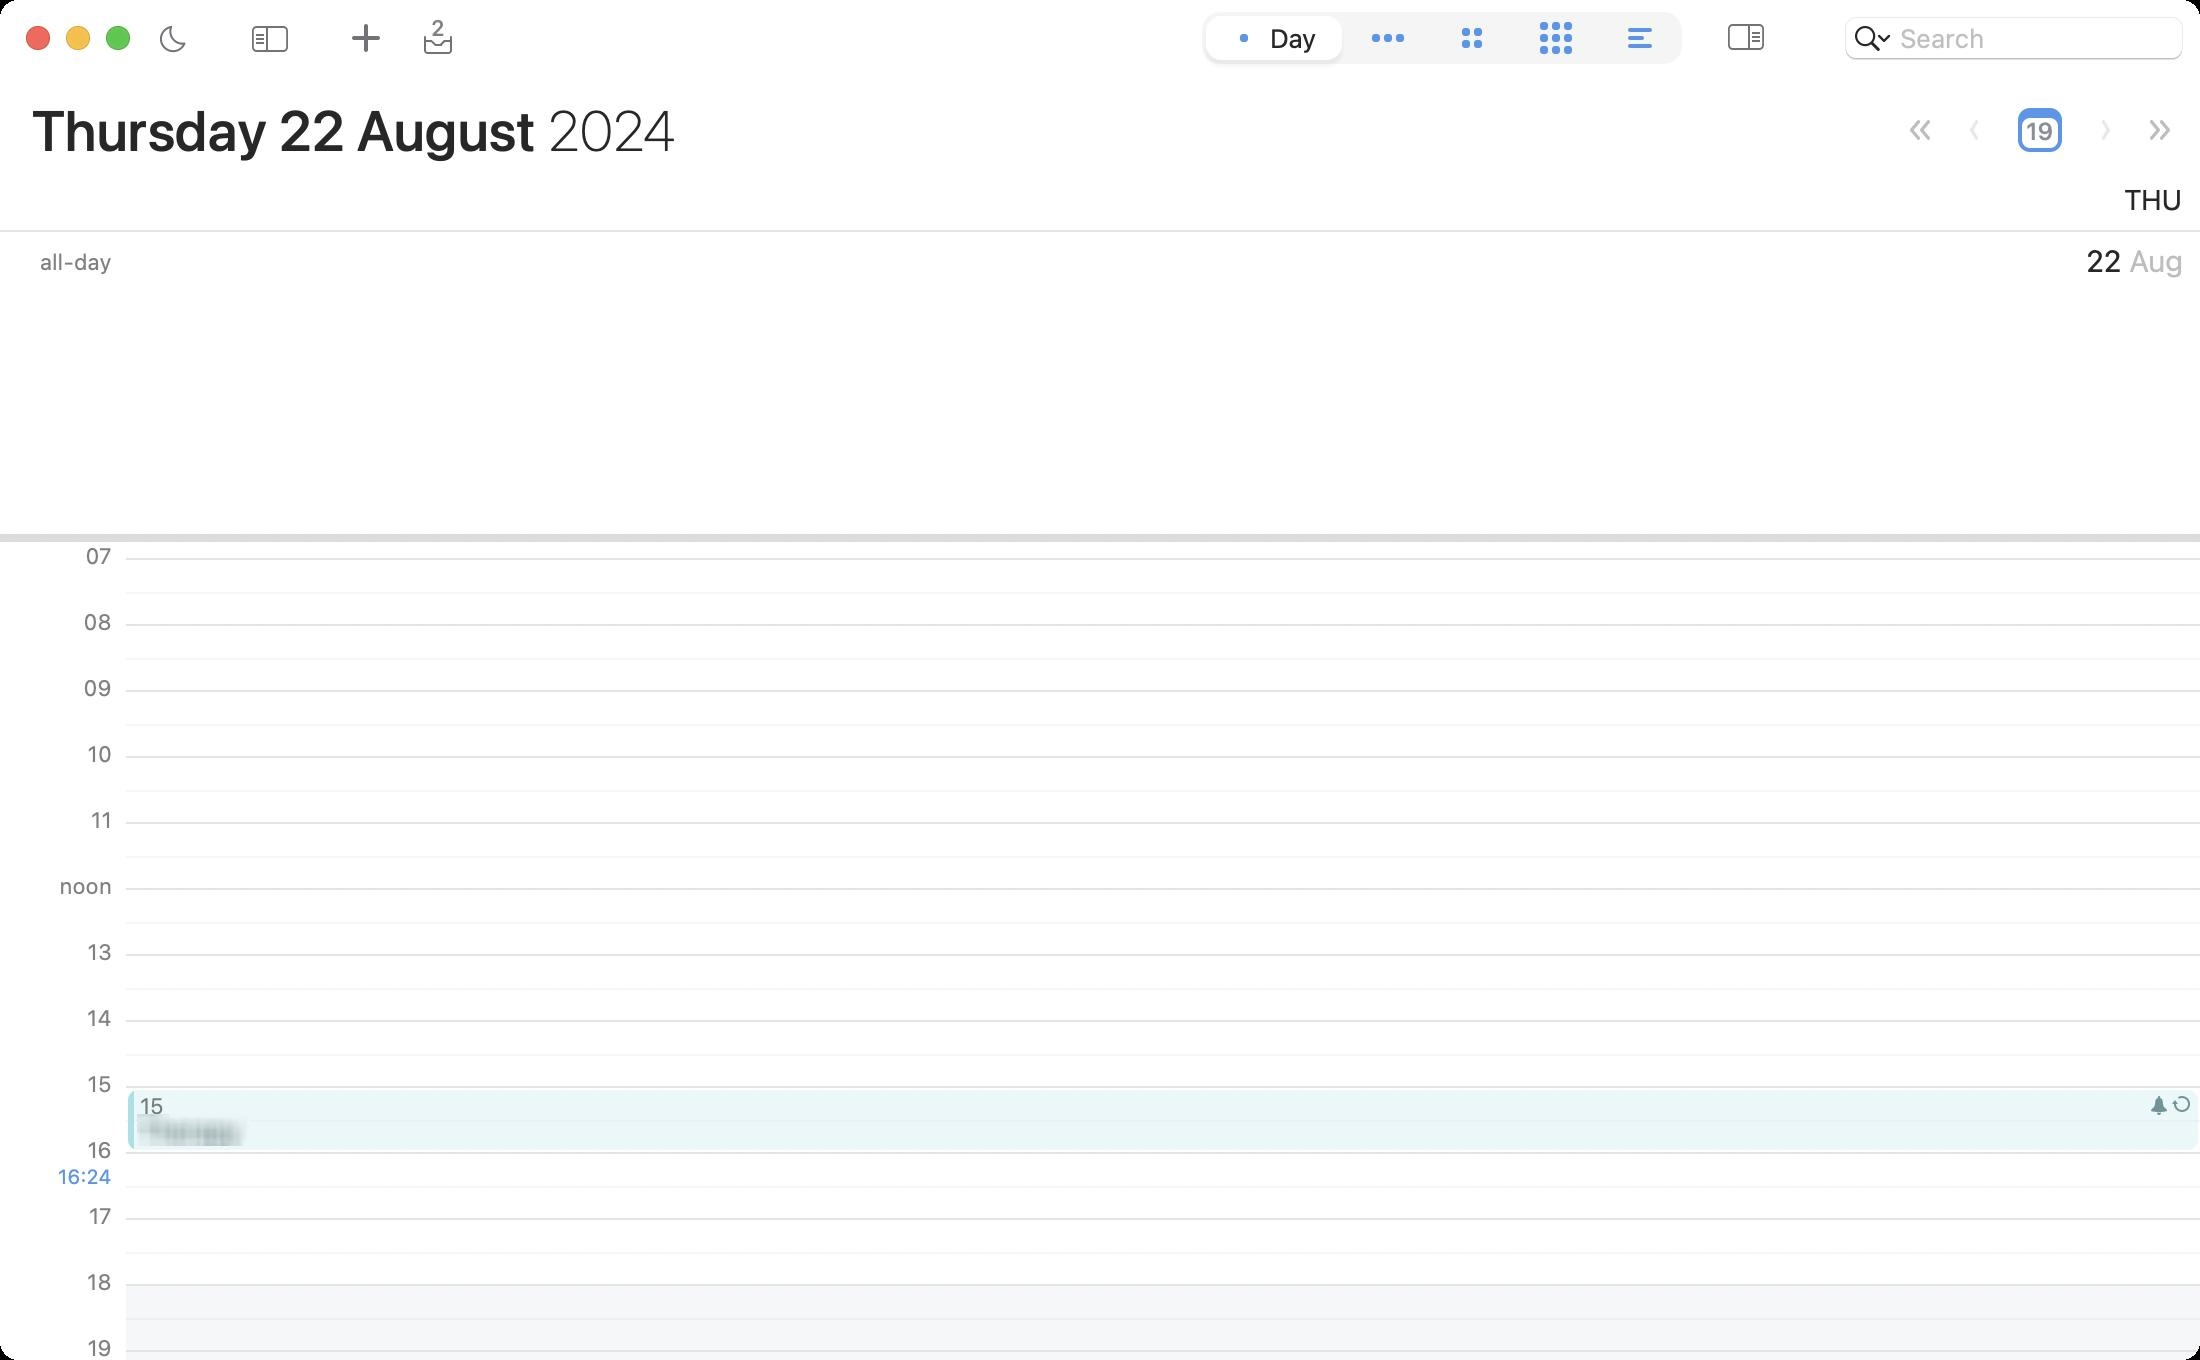
Accessibility tree:
{"name": "", "role": "AXWindow", "description": null, "role_description": "standard window", "value": null, "position": "206.00;170.00", "size": "1100;680", "children": [{"name": null, "role": "AXSplitGroup", "description": null, "role_description": "split group", "value": null, "position": "0.00;0.00", "size": "1100;680", "children": [{"name": null, "role": "AXSplitter", "description": null, "role_description": "splitter", "value": -1.0, "position": "-1.00;38.00", "size": "1;642", "children": []}, {"name": null, "role": "AXSplitGroup", "description": null, "role_description": "split group", "value": null, "position": "0.00;0.00", "size": "1100;680", "children": [{"name": null, "role": "AXGroup", "description": "Calendar Grid Container", "role_description": "group", "value": null, "position": "0.00;38.00", "size": "1100;642", "children": [{"name": null, "role": "AXStaticText", "description": null, "role_description": "text", "value": "Thursday 22 August 2024", "position": "16.00;48.50", "size": "924;33", "children": []}, {"name": "Previous_Range", "role": "AXButton", "description": "Previous Range", "role_description": "button", "value": null, "position": "948.00;51.00", "size": "24;28", "children": []}, {"name": "Previous_Increment", "role": "AXButton", "description": "Previous Increment", "role_description": "button", "value": null, "position": "974.00;51.00", "size": "24;28", "children": []}, {"name": "Today", "role": "AXButton", "description": "Today", "role_description": "button", "value": null, "position": "1000.00;51.00", "size": "40;28", "children": []}, {"name": "Next_increment", "role": "AXButton", "description": "Next increment", "role_description": "button", "value": null, "position": "1042.00;51.00", "size": "24;28", "children": []}, {"name": "Next_Range", "role": "AXButton", "description": "Next Range", "role_description": "button", "value": null, "position": "1068.00;51.00", "size": "24;28", "children": []}, {"name": null, "role": "AXScrollArea", "description": null, "role_description": "scroll area", "value": null, "position": "63.00;85.00", "size": "1037;595", "children": [{"name": null, "role": "AXSplitGroup", "description": null, "role_description": "split group", "value": null, "position": "-49937.00;85.00", "size": "100000;595", "children": [{"name": null, "role": "AXSplitter", "description": null, "role_description": "splitter", "value": 182.0, "position": "-49937.00;267.00", "size": "100000;4", "children": []}, {"name": null, "role": "AXScrollArea", "description": null, "role_description": "scroll area", "value": null, "position": "63.00;271.00", "size": "1037;409", "children": [{"name": null, "role": "AXScrollBar", "description": null, "role_description": "scroll bar", "value": 0.5793450881612091, "position": "1084.00;271.00", "size": "16;409", "children": [{"name": null, "role": "AXValueIndicator", "description": null, "role_description": "value indicator", "value": 0.5793450881612091, "position": "1088.00;388.00", "size": "12;206", "children": []}, {"name": null, "role": "AXButton", "description": null, "role_description": "increment arrow button", "value": null, "position": "1084.00;271.00", "size": "0;0", "children": []}, {"name": null, "role": "AXButton", "description": null, "role_description": "decrement arrow button", "value": null, "position": "1084.00;271.00", "size": "0;0", "children": []}, {"name": null, "role": "AXButton", "description": null, "role_description": "increment page button", "value": null, "position": "1088.00;595.00", "size": "12;85", "children": []}, {"name": null, "role": "AXButton", "description": null, "role_description": "decrement page button", "value": null, "position": "1088.00;271.00", "size": "12;117", "children": []}]}]}]}, {"name": null, "role": "AXScrollBar", "description": null, "role_description": "scroll bar", "value": 0.5052393318715075, "position": "63.00;680.00", "size": "1037;0", "children": [{"name": null, "role": "AXValueIndicator", "description": null, "role_description": "value indicator", "value": 0.5052393318715075, "position": "574.00;668.00", "size": "26;12", "children": []}, {"name": null, "role": "AXButton", "description": null, "role_description": "increment arrow button", "value": null, "position": "63.00;680.00", "size": "0;0", "children": []}, {"name": null, "role": "AXButton", "description": null, "role_description": "decrement arrow button", "value": null, "position": "63.00;680.00", "size": "0;0", "children": []}, {"name": null, "role": "AXButton", "description": null, "role_description": "increment page button", "value": null, "position": "600.00;668.00", "size": "500;12", "children": []}, {"name": null, "role": "AXButton", "description": null, "role_description": "decrement page button", "value": null, "position": "63.00;668.00", "size": "510;12", "children": []}]}]}]}, {"name": null, "role": "AXSplitter", "description": null, "role_description": "splitter", "value": 1100.0, "position": "1100.00;38.00", "size": "1;642", "children": []}]}, {"name": null, "role": "AXSplitter", "description": null, "role_description": "splitter", "value": 1100.0, "position": "1100.00;38.00", "size": "1;642", "children": []}]}, {"name": null, "role": "AXToolbar", "description": null, "role_description": "toolbar", "value": null, "position": "0.00;0.00", "size": "1100;38", "children": []}, {"name": null, "role": "AXButton", "description": null, "role_description": "button", "value": null, "position": "74.00;6.00", "size": "24;26", "children": []}, {"name": null, "role": "AXButton", "description": null, "role_description": "button", "value": null, "position": "99.00;6.00", "size": "16;26", "children": []}, {"name": null, "role": "AXButton", "description": null, "role_description": "button", "value": null, "position": "119.00;6.00", "size": "32;26", "children": []}, {"name": "Quick_Add", "role": "AXButton", "description": "Quick Add", "role_description": "button", "value": null, "position": "167.00;6.00", "size": "32;26", "children": []}, {"name": "Show_Inbox", "role": "AXButton", "description": "Show Inbox", "role_description": "button", "value": null, "position": "203.00;6.00", "size": "32;26", "children": []}, {"name": null, "role": "AXStaticText", "description": null, "role_description": "text", "value": "", "position": "239.00;11.00", "size": "0;16", "children": []}, {"name": null, "role": "AXTextField", "description": null, "role_description": "search text field", "value": "", "position": "922.00;8.00", "size": "170;22", "children": [{"name": "", "role": "AXButton", "description": null, "role_description": "button", "value": null, "position": "924.00;8.00", "size": "25;22", "children": []}]}, {"name": null, "role": "AXButton", "description": null, "role_description": "button", "value": null, "position": "857.00;6.00", "size": "32;26", "children": []}, {"name": null, "role": "AXButton", "description": null, "role_description": "button", "value": null, "position": "890.00;6.00", "size": "16;26", "children": []}, {"name": null, "role": "AXGroup", "description": null, "role_description": "group", "value": null, "position": "601.00;6.00", "size": "240;26", "children": [{"name": "Day", "role": "AXButton", "description": "Day", "role_description": "button", "value": "Day", "position": "601.00;6.00", "size": "72;26", "children": []}, {"name": "Week", "role": "AXButton", "description": "Week", "role_description": "button", "value": "Week", "position": "673.00;6.00", "size": "42;26", "children": []}, {"name": "Month", "role": "AXButton", "description": "Month", "role_description": "button", "value": "Month", "position": "715.00;6.00", "size": "42;26", "children": []}, {"name": "Year", "role": "AXButton", "description": "Year", "role_description": "button", "value": "Year", "position": "757.00;6.00", "size": "42;26", "children": []}, {"name": "List", "role": "AXButton", "description": "List", "role_description": "button", "value": "List", "position": "799.00;6.00", "size": "42;26", "children": []}]}, {"name": null, "role": "AXButton", "description": null, "role_description": "close button", "value": null, "position": "12.00;11.00", "size": "14;16", "children": []}, {"name": null, "role": "AXButton", "description": null, "role_description": "full screen button", "value": null, "position": "52.00;11.00", "size": "14;16", "children": [{"name": null, "role": "AXGroup", "description": null, "role_description": "group", "value": null, "position": "52.00;11.00", "size": "14;16", "children": [{"name": null, "role": "AXGroup", "description": null, "role_description": "group", "value": null, "position": "52.00;11.00", "size": "14;16", "children": []}]}]}, {"name": null, "role": "AXButton", "description": null, "role_description": "minimize button", "value": null, "position": "32.00;11.00", "size": "14;16", "children": []}]}